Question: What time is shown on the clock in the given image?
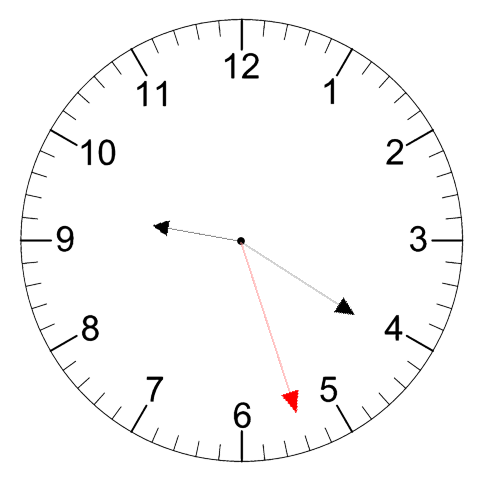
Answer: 09:20:27